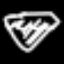
Label: diamond